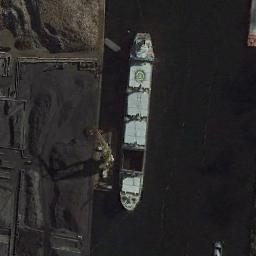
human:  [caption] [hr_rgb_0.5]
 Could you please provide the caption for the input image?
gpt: A blue bulk carrier docked by the dock with a lot of coal .

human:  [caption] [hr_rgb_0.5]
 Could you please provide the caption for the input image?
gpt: The ship is docked at the dock and the water is deep blue .

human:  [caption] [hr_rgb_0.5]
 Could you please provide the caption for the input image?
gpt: There is a ship beside the dock .

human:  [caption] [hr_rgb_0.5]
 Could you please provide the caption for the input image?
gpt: There is a ship in the black water on the shore .

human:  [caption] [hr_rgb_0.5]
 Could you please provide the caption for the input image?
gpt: The white ship is at the harbor .